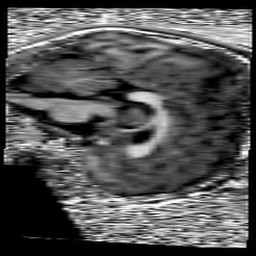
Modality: UNIT1
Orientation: sagittal
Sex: female
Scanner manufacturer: siemens
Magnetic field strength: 3 T
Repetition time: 5 s
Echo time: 0.00355 s